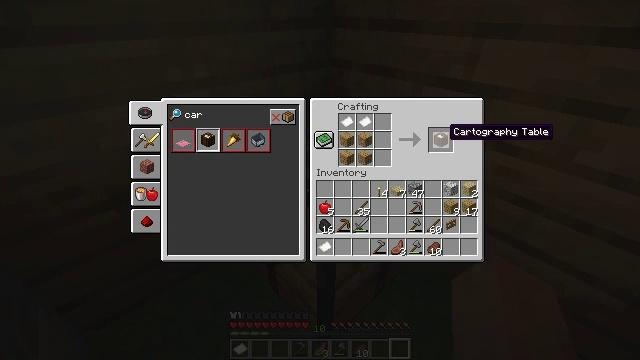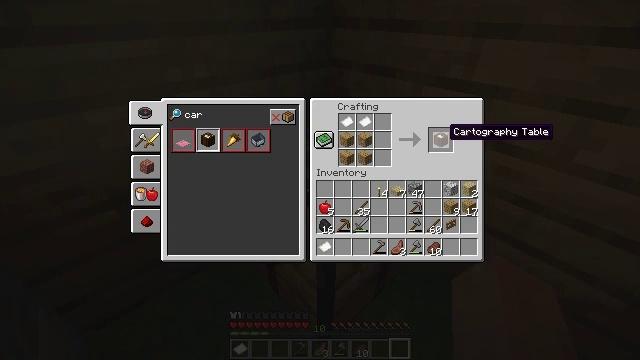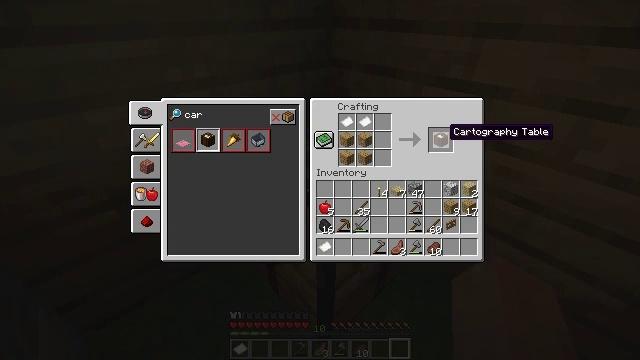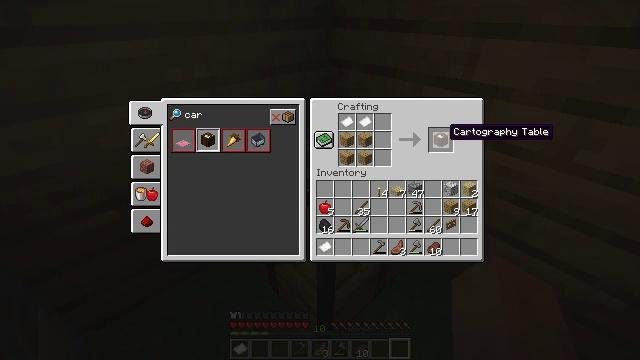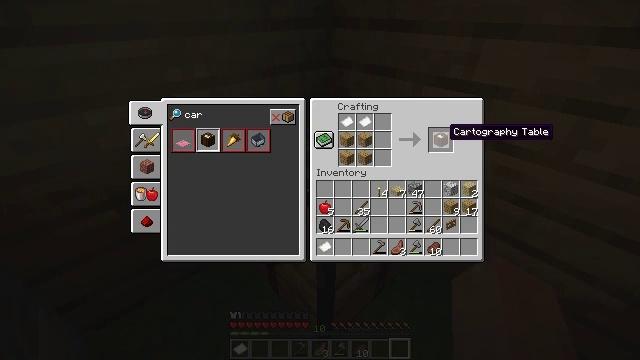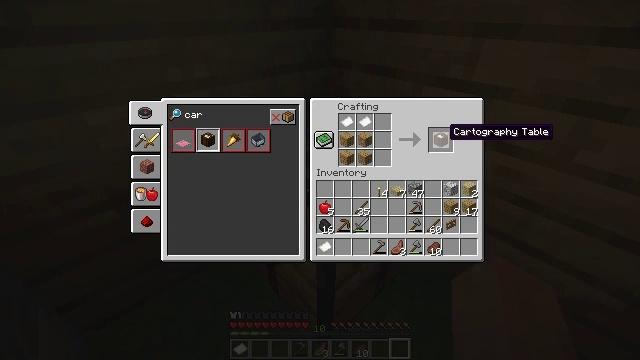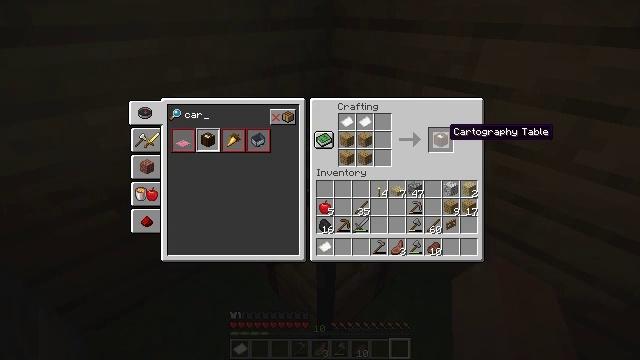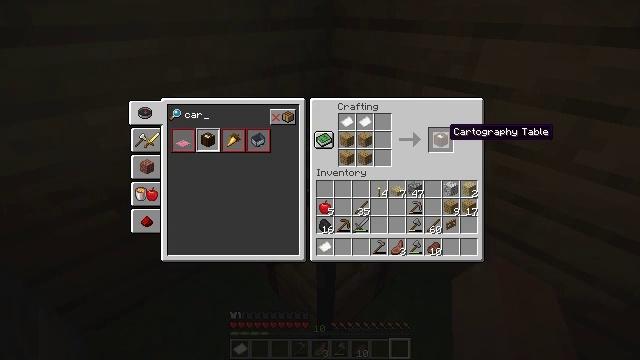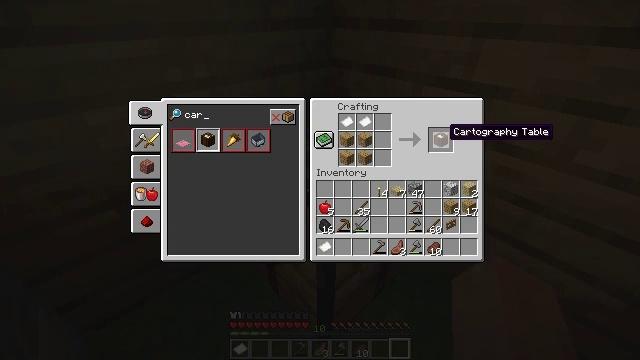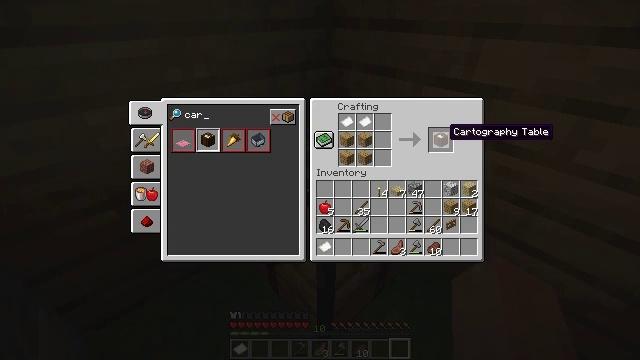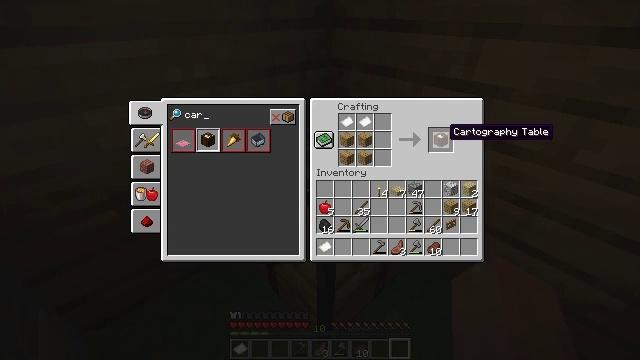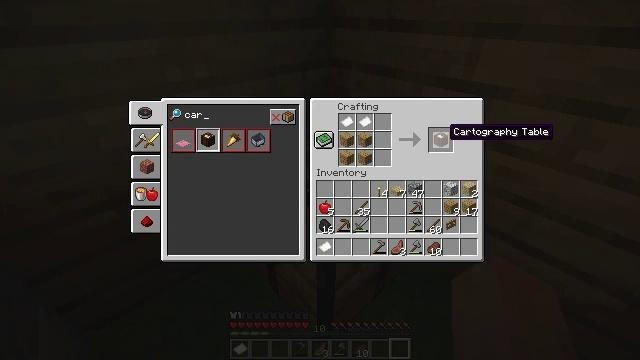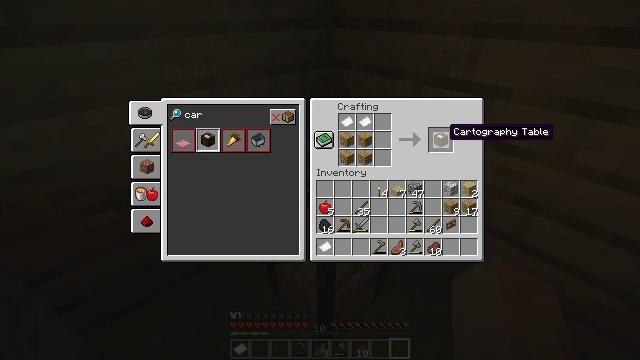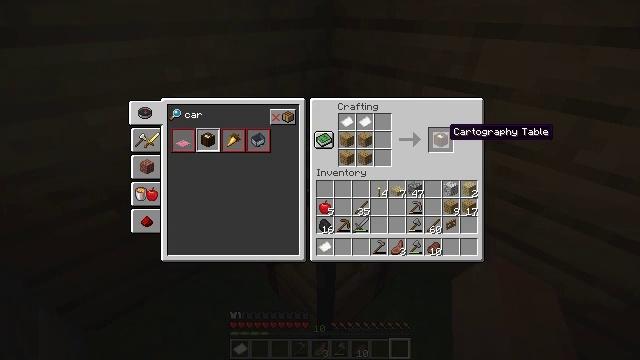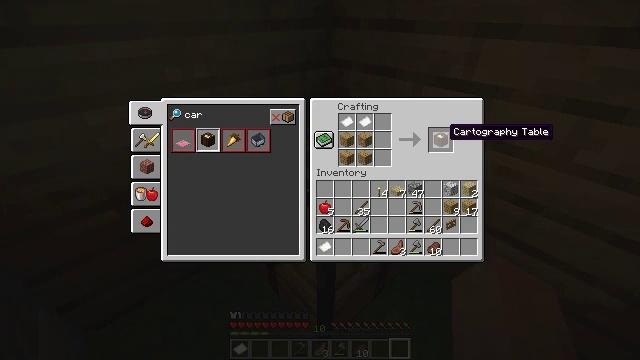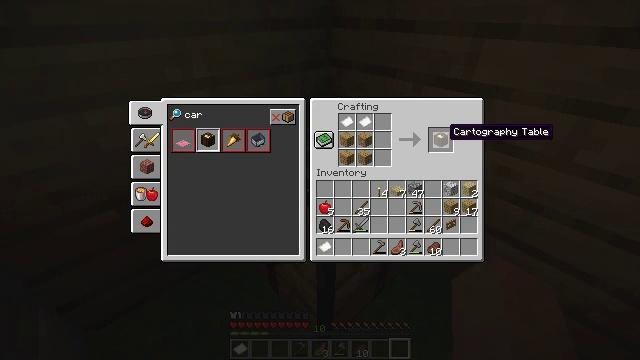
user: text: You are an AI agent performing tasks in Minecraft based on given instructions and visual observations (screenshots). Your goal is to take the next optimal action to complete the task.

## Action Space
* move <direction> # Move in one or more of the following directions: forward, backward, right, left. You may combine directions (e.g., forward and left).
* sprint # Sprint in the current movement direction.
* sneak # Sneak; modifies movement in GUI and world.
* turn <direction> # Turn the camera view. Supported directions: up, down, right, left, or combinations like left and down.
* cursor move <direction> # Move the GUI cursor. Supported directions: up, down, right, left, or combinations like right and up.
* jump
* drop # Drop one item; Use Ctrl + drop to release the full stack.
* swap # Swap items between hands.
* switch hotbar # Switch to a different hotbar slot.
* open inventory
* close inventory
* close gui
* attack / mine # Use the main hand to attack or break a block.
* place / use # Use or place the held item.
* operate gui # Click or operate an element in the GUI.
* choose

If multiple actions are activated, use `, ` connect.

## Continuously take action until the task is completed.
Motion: motion action
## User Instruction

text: Use the crafting grid to assemble a cartography table.
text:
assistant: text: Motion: no_op
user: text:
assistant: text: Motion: no_op
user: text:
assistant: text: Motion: no_op
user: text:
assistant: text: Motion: no_op
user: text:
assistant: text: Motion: no_op
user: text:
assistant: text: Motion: no_op
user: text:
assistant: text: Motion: no_op
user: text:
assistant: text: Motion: no_op
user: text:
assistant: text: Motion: no_op
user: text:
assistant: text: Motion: no_op
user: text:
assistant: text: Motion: no_op
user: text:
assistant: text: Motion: no_op
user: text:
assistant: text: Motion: no_op
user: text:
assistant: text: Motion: no_op
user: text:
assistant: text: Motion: no_op
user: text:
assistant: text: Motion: no_op
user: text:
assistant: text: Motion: no_op
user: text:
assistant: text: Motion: no_op
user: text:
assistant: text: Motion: no_op
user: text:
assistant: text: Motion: no_op
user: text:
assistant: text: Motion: no_op
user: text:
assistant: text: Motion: no_op
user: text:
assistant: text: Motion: no_op
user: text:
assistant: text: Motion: no_op
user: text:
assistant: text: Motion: operate gui
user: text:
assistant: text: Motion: operate gui
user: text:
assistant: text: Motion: operate gui
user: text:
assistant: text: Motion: operate gui
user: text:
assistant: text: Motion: no_op
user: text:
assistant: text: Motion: no_op